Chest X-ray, PA view. Patient: 58 years old, sex M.
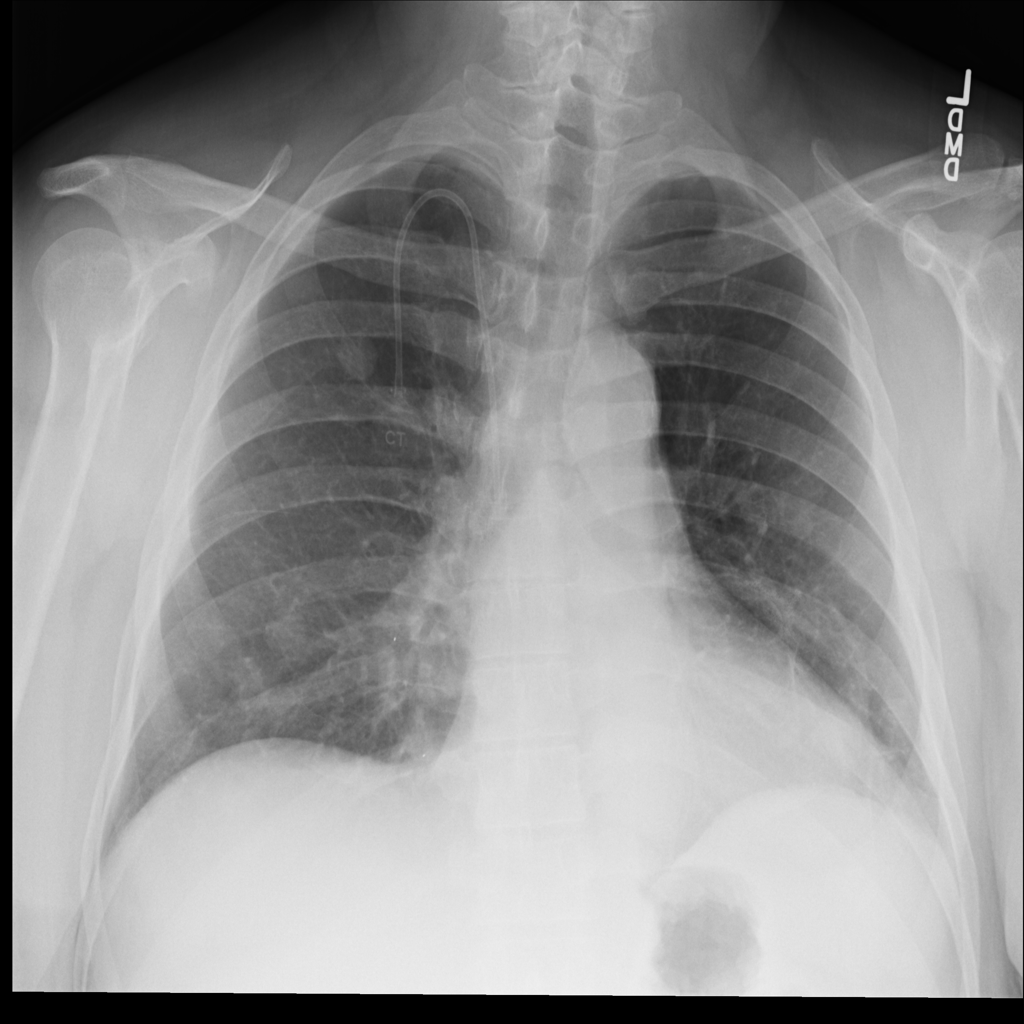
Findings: No Finding